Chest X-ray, PA view. Patient: 61 years old, sex M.
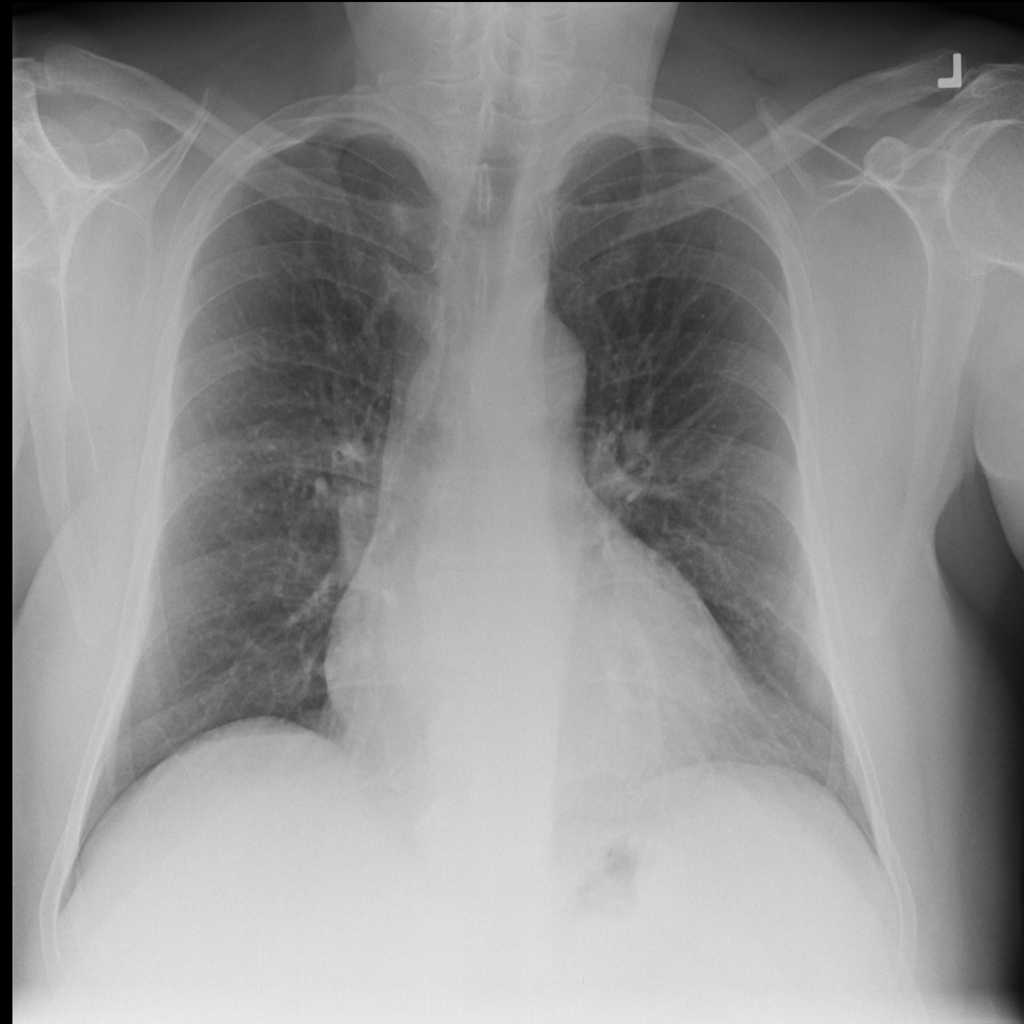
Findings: No Finding